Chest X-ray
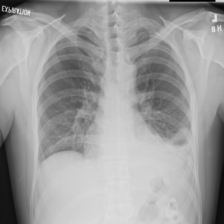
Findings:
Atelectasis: negative
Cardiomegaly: negative
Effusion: positive
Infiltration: negative
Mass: negative
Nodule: negative
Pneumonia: negative
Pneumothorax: negative
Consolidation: negative
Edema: negative
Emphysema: negative
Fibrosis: negative
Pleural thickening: negative
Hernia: negative